Aerial crown-view tile of a tropical tree (Barro Colorado Island, Panama), acquired 20240716:
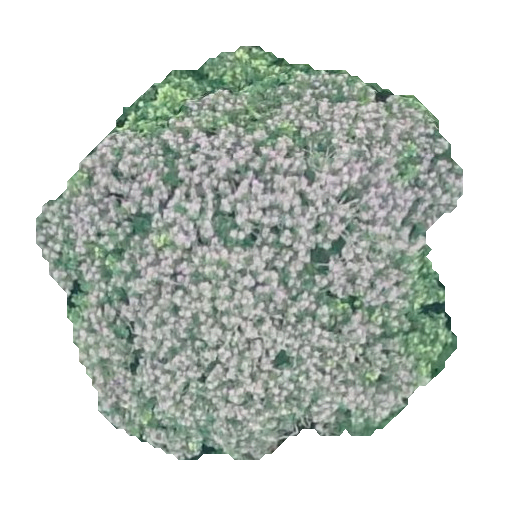
Species: Dipteryx oleifera
GBIF accepted scientific name: Dipteryx oleifera
Crown area: 203.191 m²